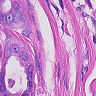
Metastatic tissue present: yes